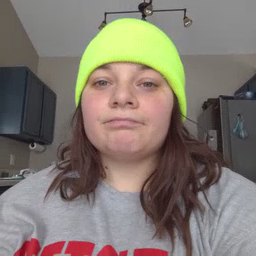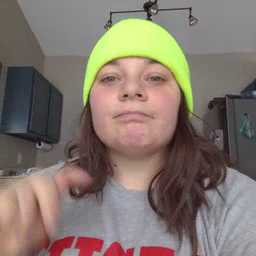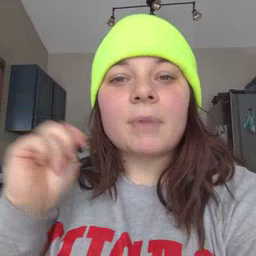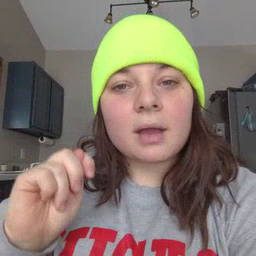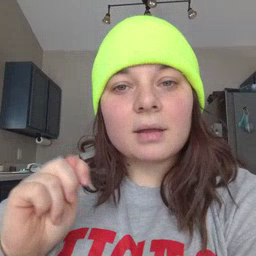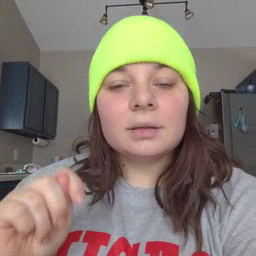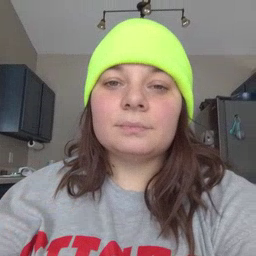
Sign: potty